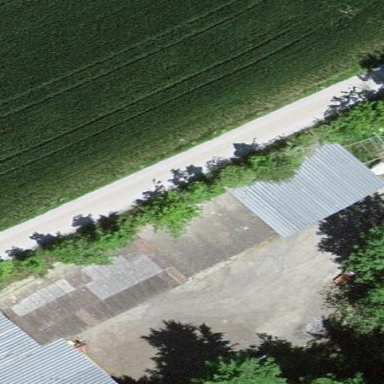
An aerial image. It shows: Rural barn.